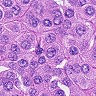
Metastatic tissue present: yes